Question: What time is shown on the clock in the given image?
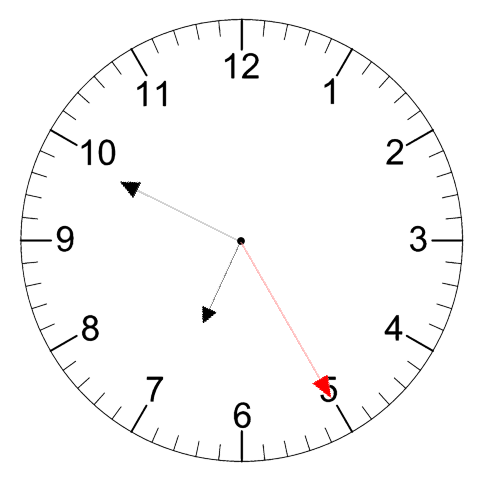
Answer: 06:49:25